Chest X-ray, AP view. Patient: 51 years old, sex F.
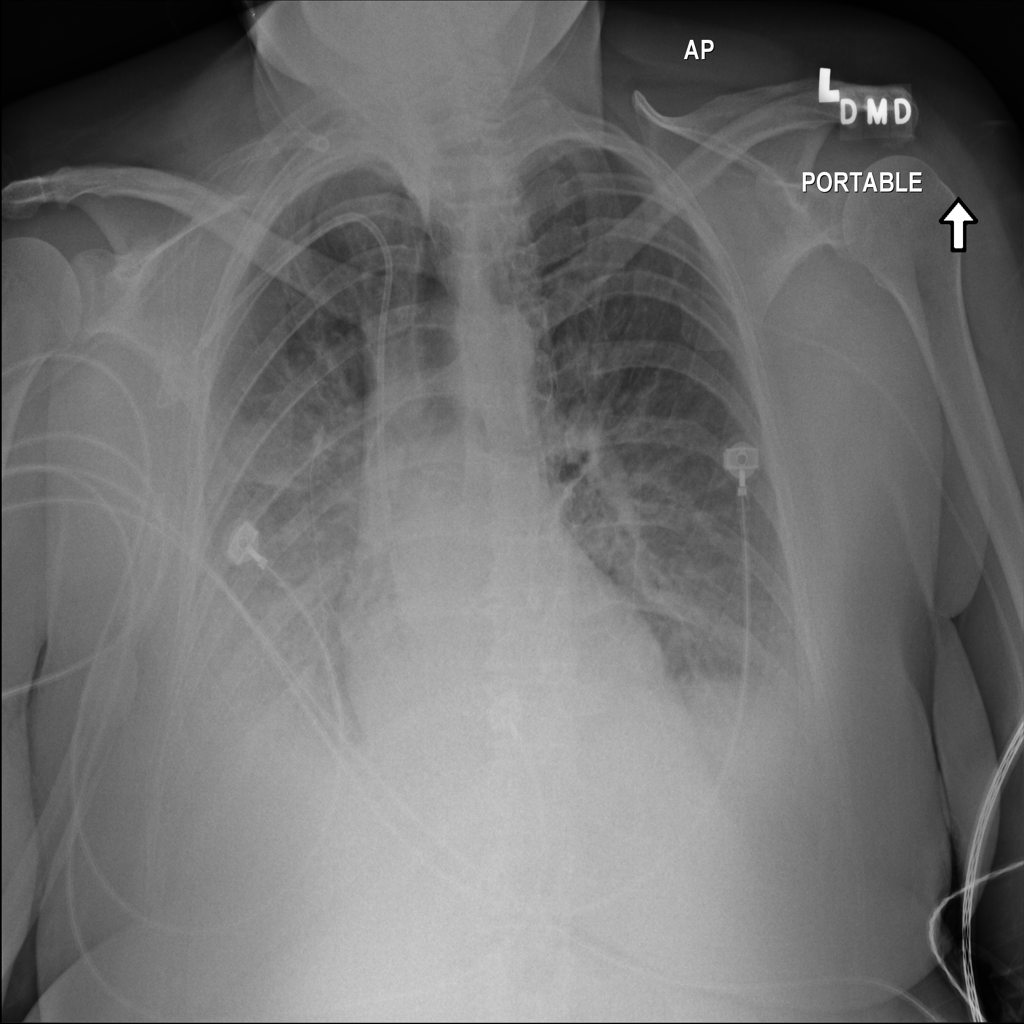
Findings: Edema, Effusion